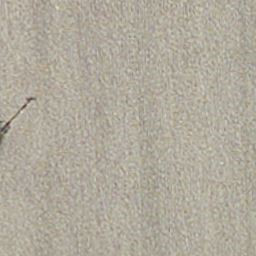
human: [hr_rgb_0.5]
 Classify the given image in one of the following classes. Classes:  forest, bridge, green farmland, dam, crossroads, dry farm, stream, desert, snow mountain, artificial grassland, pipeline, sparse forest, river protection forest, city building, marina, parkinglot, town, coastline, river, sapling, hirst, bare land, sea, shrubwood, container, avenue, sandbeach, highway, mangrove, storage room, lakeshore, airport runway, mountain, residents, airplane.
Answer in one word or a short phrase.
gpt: dry farm